Question: I am having difficulty getting multiple jPicker instances of the same type to display on the same web page. Here's some sample code:
'''
<!DOCTYPE html PUBLIC "-//W3C//DTD XHTML 1.0 Transitional//EN" "http://www.w3.org/TR/xhtml1/DTD/xhtml1-transitional.dtd">
<html xmlns="http://www.w3.org/1999/xhtml">
<head>
<script type="text/javascript" src="js/jquery-1.7.2.min.js"></script>
<script type="text/javascript" src="js/jpicker-1.1.6/jpicker-1.1.6.min.js"></script>
<link href="js/jpicker-1.1.6/css/jPicker-1.1.6.min.css" rel="stylesheet" type="text/css" />
</head>
<body>
<div id="testArea">
<script type="text/javascript">
$(document).ready(function() {
$('#Expandable').jPicker( {
window: {
expandable: true,
alphaSupport: true,
position: {
x: '40px',
y: '0px'
}
},
images: {
clientPath: "js/jpicker-1.1.6/images/"
}
});
});
</script>
<div id="colorSelectors">
<input type="checkbox" value="Hamburgers" checked="yes" /> Hamburgers
<span id="Expandable"></span> <br />
<input type="checkbox" value="Hot Dogs" checked="yes" /> Hot Dogs
<span id="Expandable"></span> <br />
</div>
</div>
</body>
</html>
'''
Here's what I'm getting:

What's odd to me is that if I use different types of jPickers, I can have multiple instances on the same page, but only one instance of each type. For instance, I can use an "Expandable" picker and an "Inline" picker on the same page, but I cannot use 2 "Inline" pickers on the same page.
The one exception is that I can get multiple instances to work when the jPickers are bound to an '<input>' element, just like the <URL>. But I can't this to work for any of the other types of pickers.
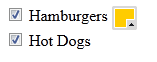
Answer: Maybe because have duplicate ids, try using a class instead
'''
$('.Expandable').jPicker( {
...
<div id="colorSelectors">
<input type="checkbox" value="Hamburgers" checked="yes" /> Hamburgers
<span class="Expandable"></span> <br />
<input type="checkbox" value="Hot Dogs" checked="yes" /> Hot Dogs
<span class="Expandable"></span> <br />
</div>
'''